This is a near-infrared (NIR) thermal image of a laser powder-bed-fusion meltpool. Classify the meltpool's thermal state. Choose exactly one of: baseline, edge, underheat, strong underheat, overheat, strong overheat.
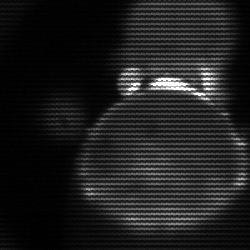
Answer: edge